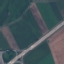
Label: Highway